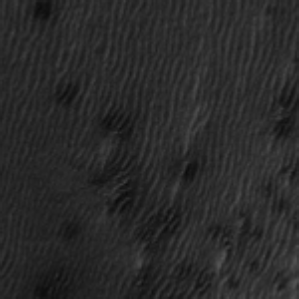
Label: frost